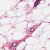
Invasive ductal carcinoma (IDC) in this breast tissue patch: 0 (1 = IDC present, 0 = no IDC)